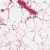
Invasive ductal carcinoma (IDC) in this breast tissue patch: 0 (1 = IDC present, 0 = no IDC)